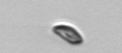
Label: Cryptophyta